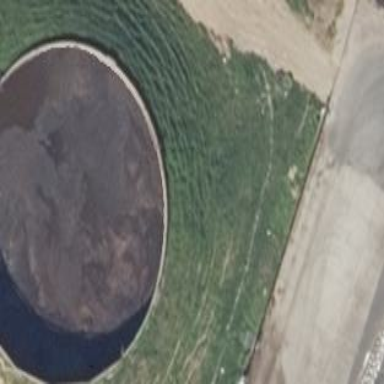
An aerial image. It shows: Storage tank which is man-made.